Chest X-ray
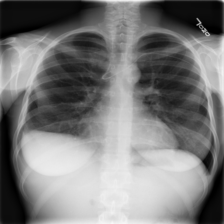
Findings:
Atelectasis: negative
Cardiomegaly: negative
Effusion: negative
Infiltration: negative
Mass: negative
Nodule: negative
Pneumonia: negative
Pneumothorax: negative
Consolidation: negative
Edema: negative
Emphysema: negative
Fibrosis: negative
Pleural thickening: negative
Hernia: negative